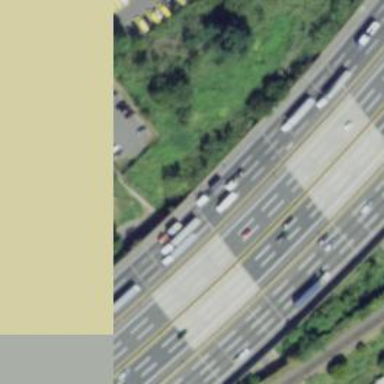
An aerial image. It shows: Asphalt motorway with embankment.